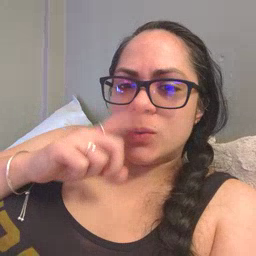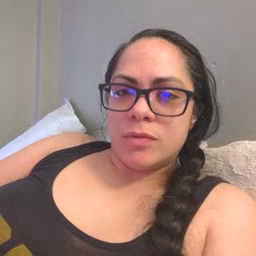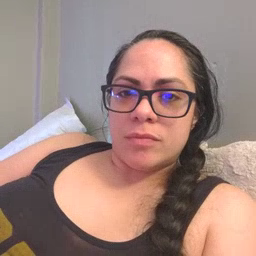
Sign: mouse